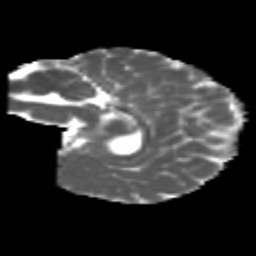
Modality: MD
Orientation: sagittal
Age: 7
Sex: female
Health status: healthy